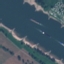
Land use / land cover class: River